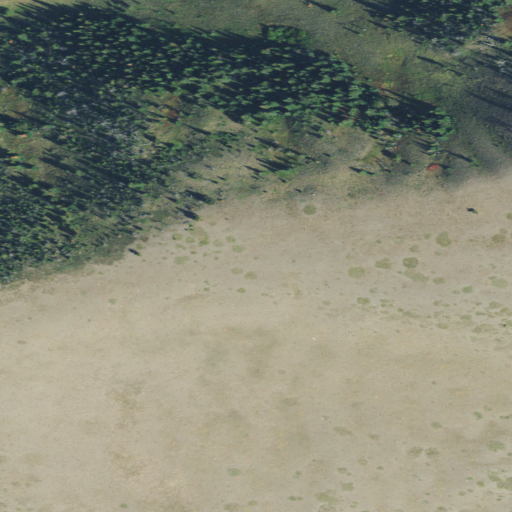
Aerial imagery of mountain in Montana named Red Blanket Butte containing grassland, evergreen forest, shrub, and deciduous forest